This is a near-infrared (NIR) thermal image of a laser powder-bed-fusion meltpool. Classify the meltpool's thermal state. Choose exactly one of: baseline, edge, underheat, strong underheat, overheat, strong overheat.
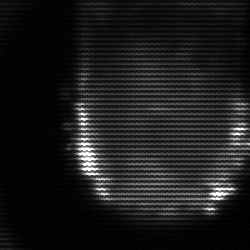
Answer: baseline